Question: I have an 'UIImageView' on my view. Certain parts of that image, I want to use as 'UIButtons'. But the problem is, Those image parts are not of in a regular shape. I haven't really tried anything. The immediate solution which came to my mind was to recognize small frames of image and put custom button over that frame. But since the image portion (button area) is not of regular shape, this concept failed.
How can I place buttons on that 'UIImageView' so that particular portion(not of regular shape) of image responds to some action.
Consider the following image :

I want to place one button at the center circle which is dark. I want to place buttons in between two perpendicular lines so that a quarter of button is clickable each with different action. So, in all I have 5 buttons.
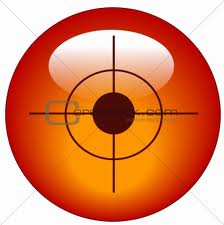
Answer: I can think of 2 options:
1. first one -(CGFloat)percentFromHeight:(CGFloat)percent{
return (CGRectGetHeight(self.bounds)/100)*percent;
}
-(CGFloat)percentFromWidth:(CGFloat)percent{
return (CGRectGetWidth(self.bounds)/100)*percent;
}
- (void)touchesMoved:(NSSet *)touches withEvent:(UIEvent *)event {
UITouch *touch = [touches anyObject];
CGPoint currentTouchPosition = [touch locationInView:self];
//first check if the tup is in the center
if(currentTouchPosition.x > [view percentFromWidth:45] && currentTouchPosition.x < [view percentFromWidth:55] && currentTouchPosition.y > [view percentFromWidth:45] && currentTouchPosition.y < [view percentFromWidth:55]){
//the tup is in the center
//Do your thing
return;
}
//if this is not in the center, check other options
if(currentTouchPosition.x > [view percentFromWidth:50]){
if(currentTouchPosition.y > [view percentFromHeight:50]{
//this is the bottom left side
else{
//this is the top left side
}
}else if(currentTouchPosition.x < [view percentFromWidth:50]{
if(currentTouchPosition.y > [view percentFromHeight:50]{
//this is the bottom right side
else{
//this is the top right side
}
}
2. second - subclass UIButton / UIImage as you prefer and use UIBezierPath to draw custom shapes in drawRect:, then use [UIBezierPath containsPoint] to check if the those is inside the path of the view/button.